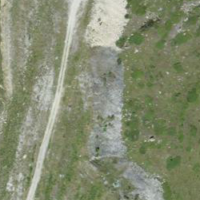
EUNIS habitat code: 26
Species observed at this site:
Corvus corax
Rana temporaria